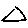
Label: triangle